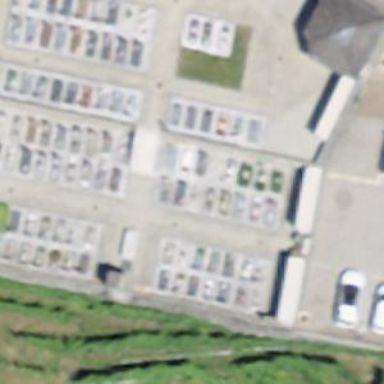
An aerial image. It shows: Grave yard.